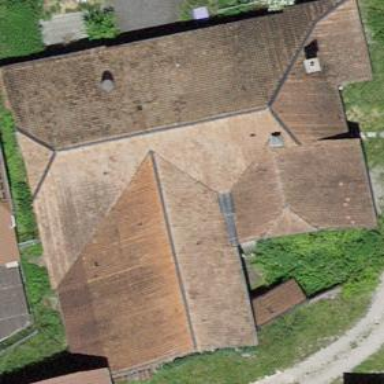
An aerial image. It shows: Farm building.